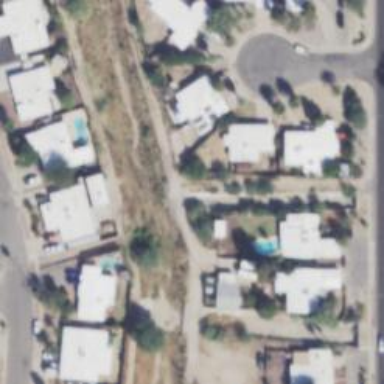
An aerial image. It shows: Alleyway designated as service road.